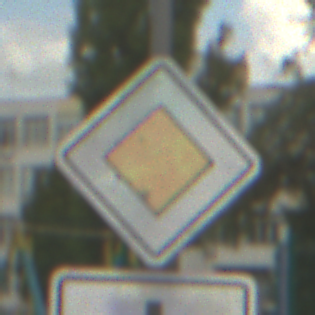
Verkehrszeichen: Vorfahrtsstrasse
Zusatzzeichen unten: VerlaufVorfahrtsstrasse1
Umgebung: Outdoor, Suburban
Tageszeit: MorningAfternoon
Wetter: PartlyCloudy
Licht: Natural
Jahreszeit: NotSpecified
Kontrast: LowContrast